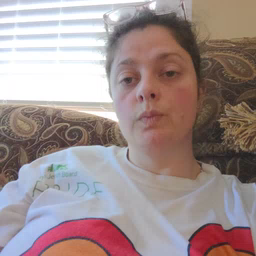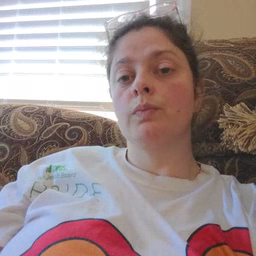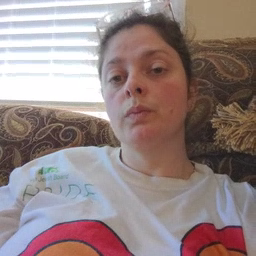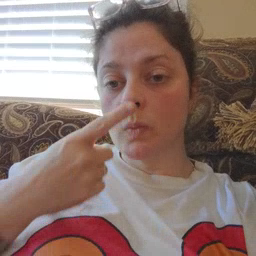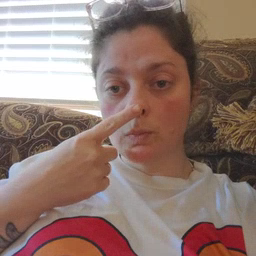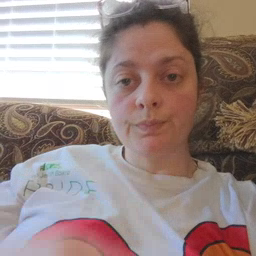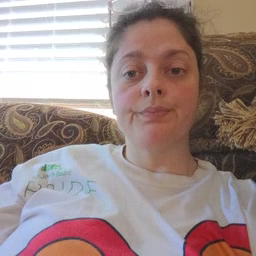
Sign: nose